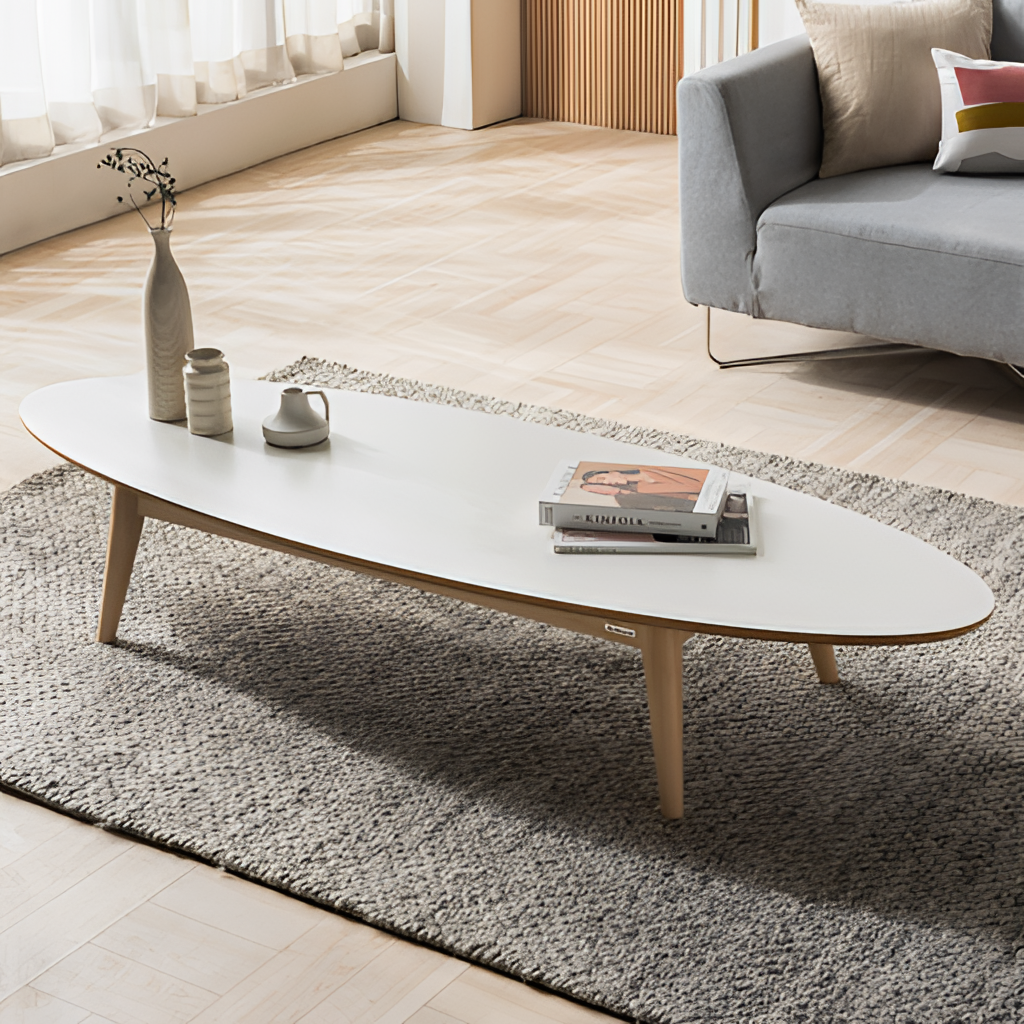
living room, white wood coffee table, wood wallpaper, with vertical panel pattern, wood flooring, with parquet pattern, modern